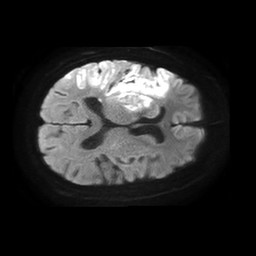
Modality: TRACE
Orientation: axial
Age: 82
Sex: female
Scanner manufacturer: philips
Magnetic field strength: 1.5 T
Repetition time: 4.6 s
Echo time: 0.08631 s